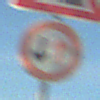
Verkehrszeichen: VorrangDesGegenverkehrs
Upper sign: Arbeitsstelle
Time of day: MorningAfternoon
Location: Outdoor (Suburban)
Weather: PartlyCloudy
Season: NotSpecified
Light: Natural